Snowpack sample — Loveland Pass, Silver Plume, Colorado, USA (12/14/25, 10:50 AM MST)
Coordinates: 39.664, -105.882
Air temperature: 36 °F
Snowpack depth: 67 cm
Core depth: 10 cm
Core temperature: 50 °F
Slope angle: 6°, slope face: 326°
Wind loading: low
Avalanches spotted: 0
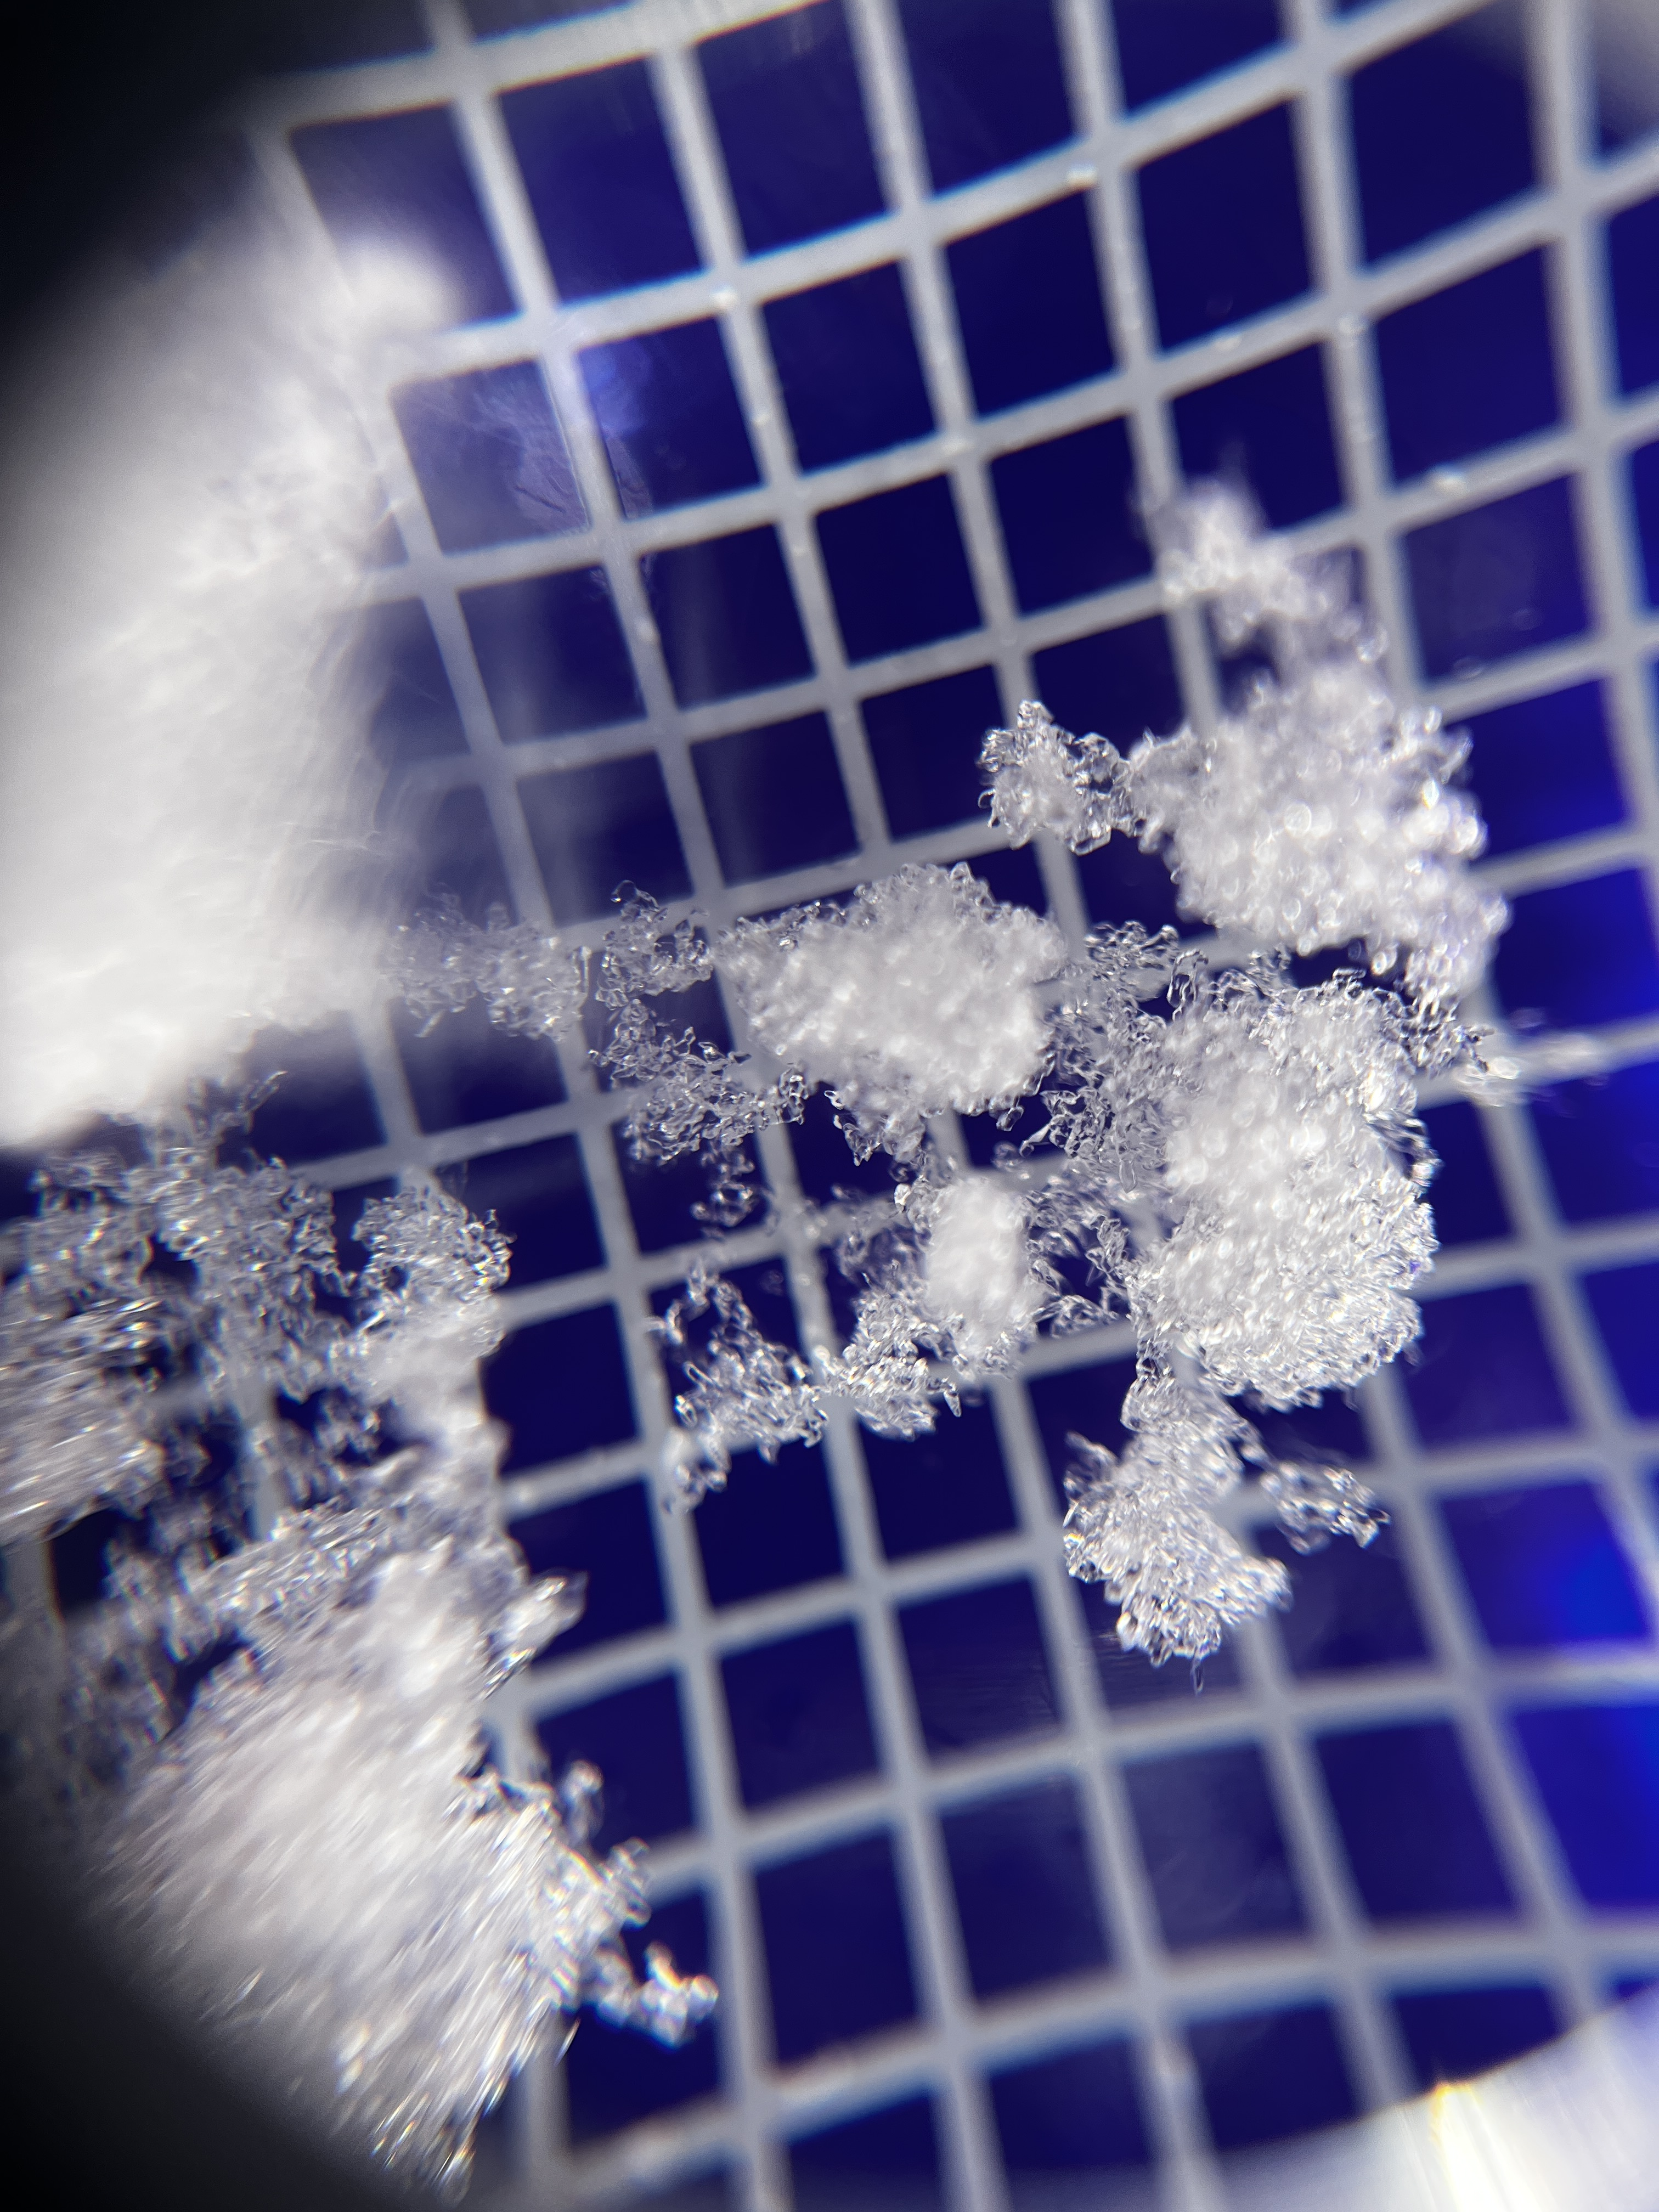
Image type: magnified_profile
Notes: No avalanches spotted, very late start to the season with minimal snowpack